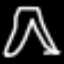
Label: pants